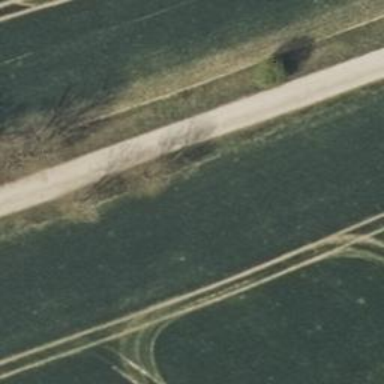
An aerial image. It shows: Deciduous broadleaved tree.